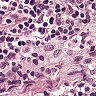
Metastatic tissue present: no